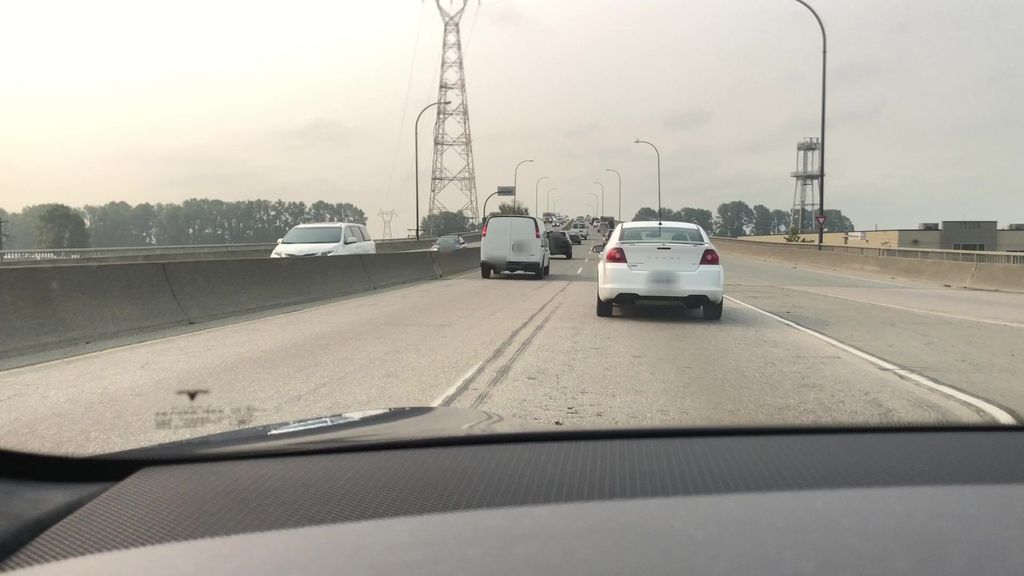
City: vancouver